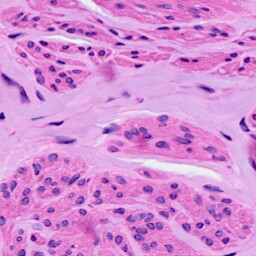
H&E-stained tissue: Ovarian